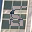
Label: 5